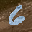
Label: 6